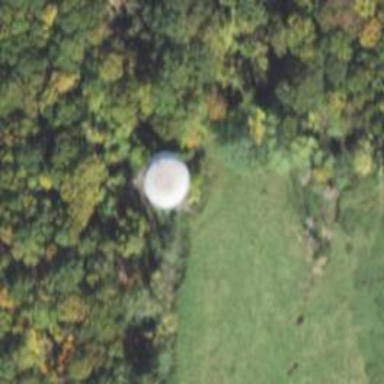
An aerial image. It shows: Water tower that is man-made.